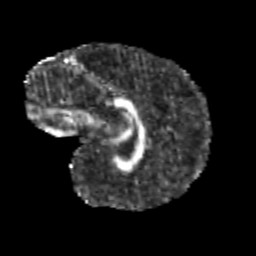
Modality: FA
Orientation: sagittal
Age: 12
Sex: female
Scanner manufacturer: siemens
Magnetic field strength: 3 T
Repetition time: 3.8 s
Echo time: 0.07 s